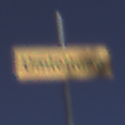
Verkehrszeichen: Umleitungsankuendigung
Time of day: Midday
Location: Outdoor (Nature)
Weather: Clear
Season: NotSpecified
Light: Natural